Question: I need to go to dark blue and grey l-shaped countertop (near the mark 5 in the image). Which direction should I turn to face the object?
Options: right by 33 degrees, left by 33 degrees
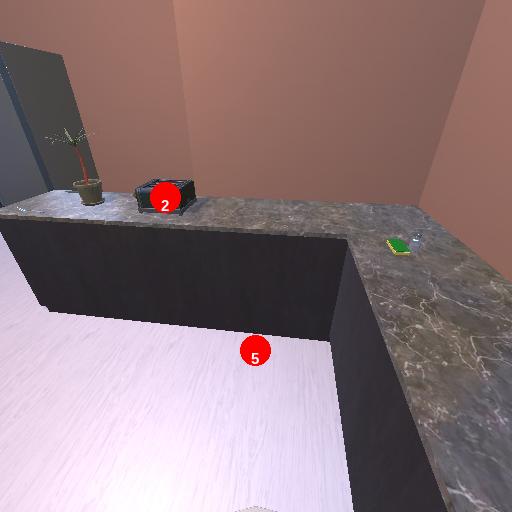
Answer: right by 33 degrees